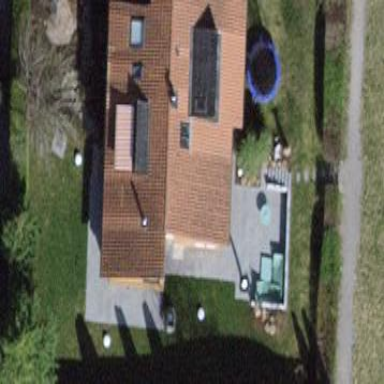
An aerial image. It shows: Detached building with gabled roof.